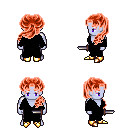
a pixel art fantasy rpg character, male body template, dark elf, purple skin, black robe, metal pants, red princess hairstyle, gold boots, dagger, four views (front, back, left, right), 2x2 character sprite sheet, small pixel art, hard edges, no anti-aliasing